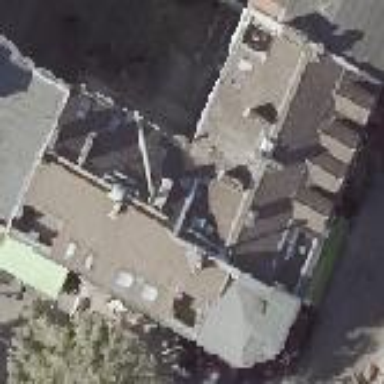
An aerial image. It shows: Unique apartment building with quadruple saltbox roof shape.